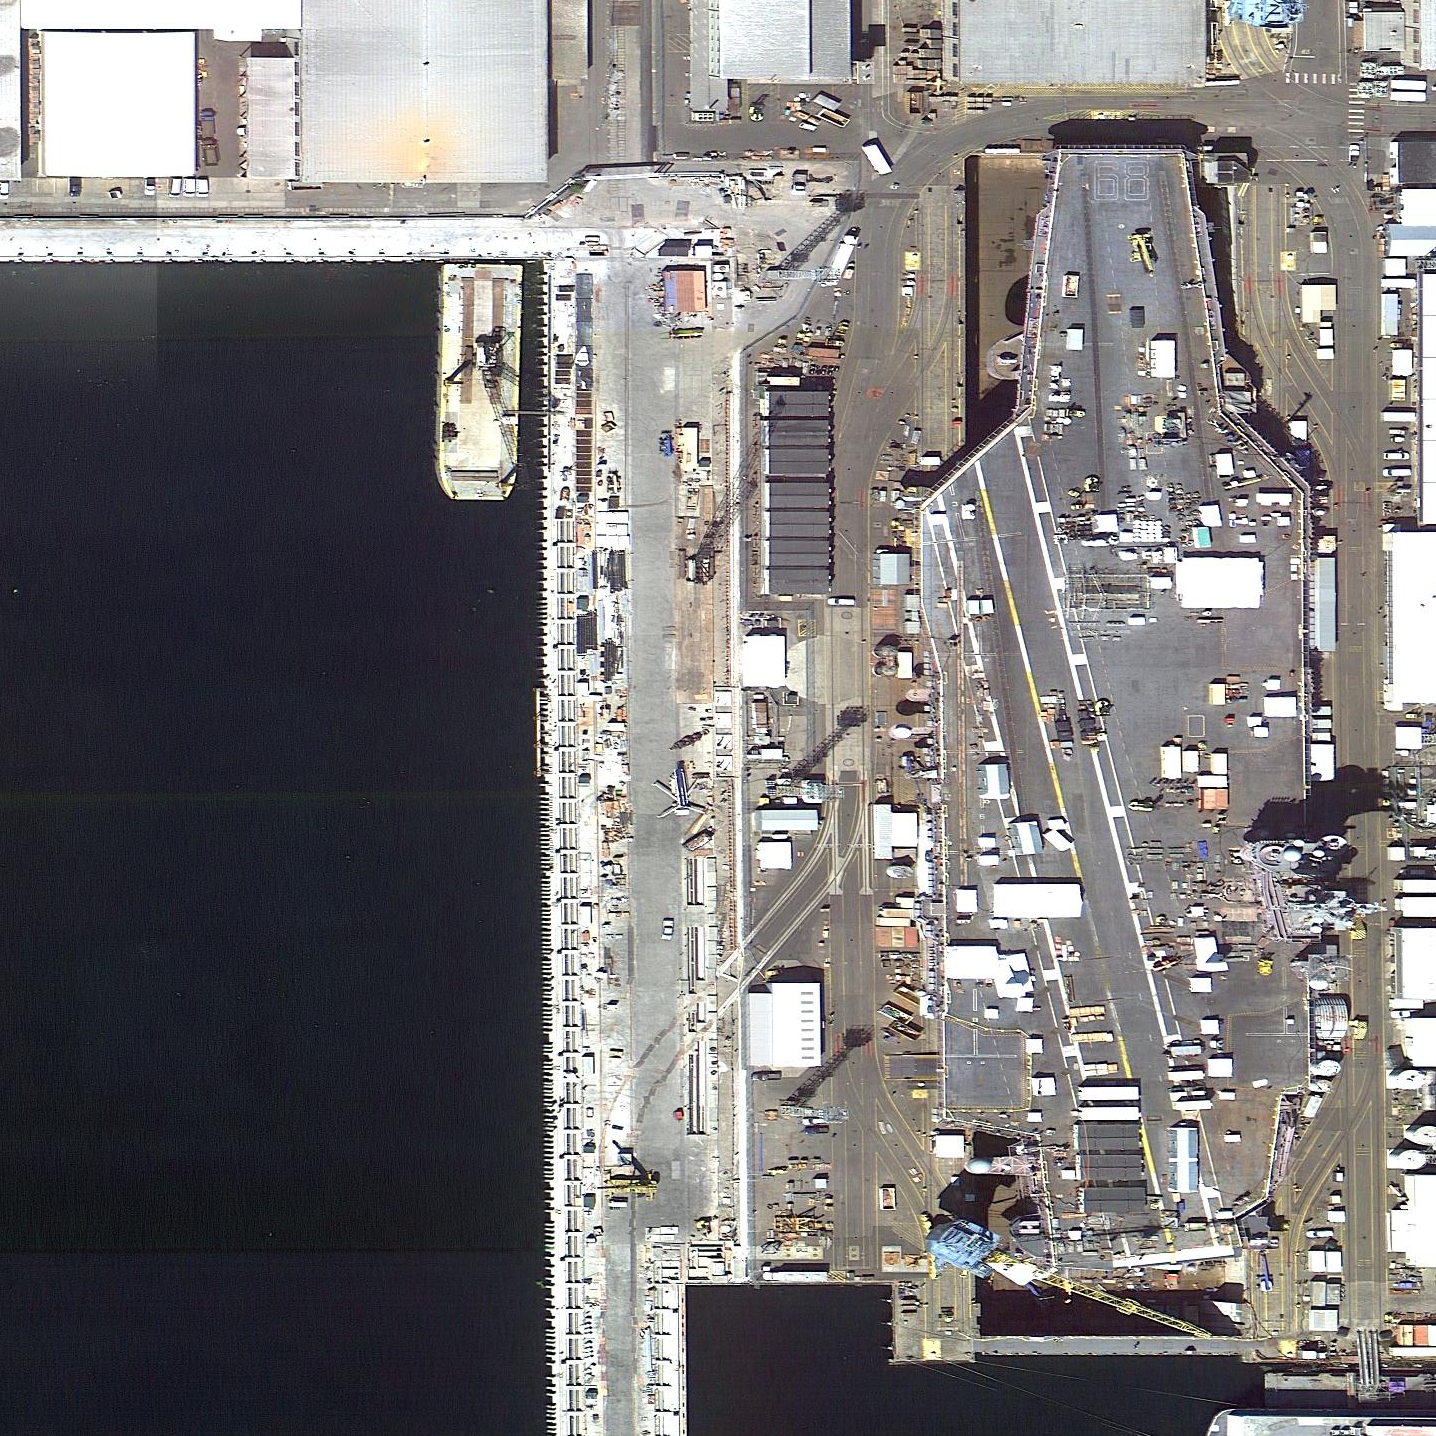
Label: aircraft_carrier